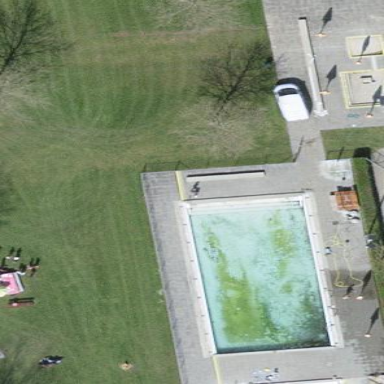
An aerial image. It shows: Swimming pool located in leisure land.